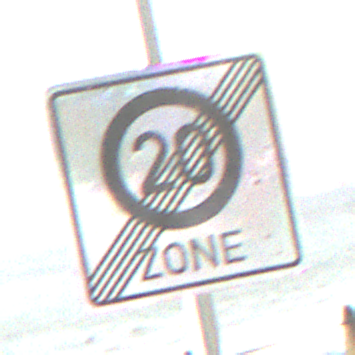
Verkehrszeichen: EndeZone20
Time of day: MorningAfternoon
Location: Outdoor (Suburban)
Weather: PartlyCloudy
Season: NotSpecified
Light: Natural